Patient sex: M
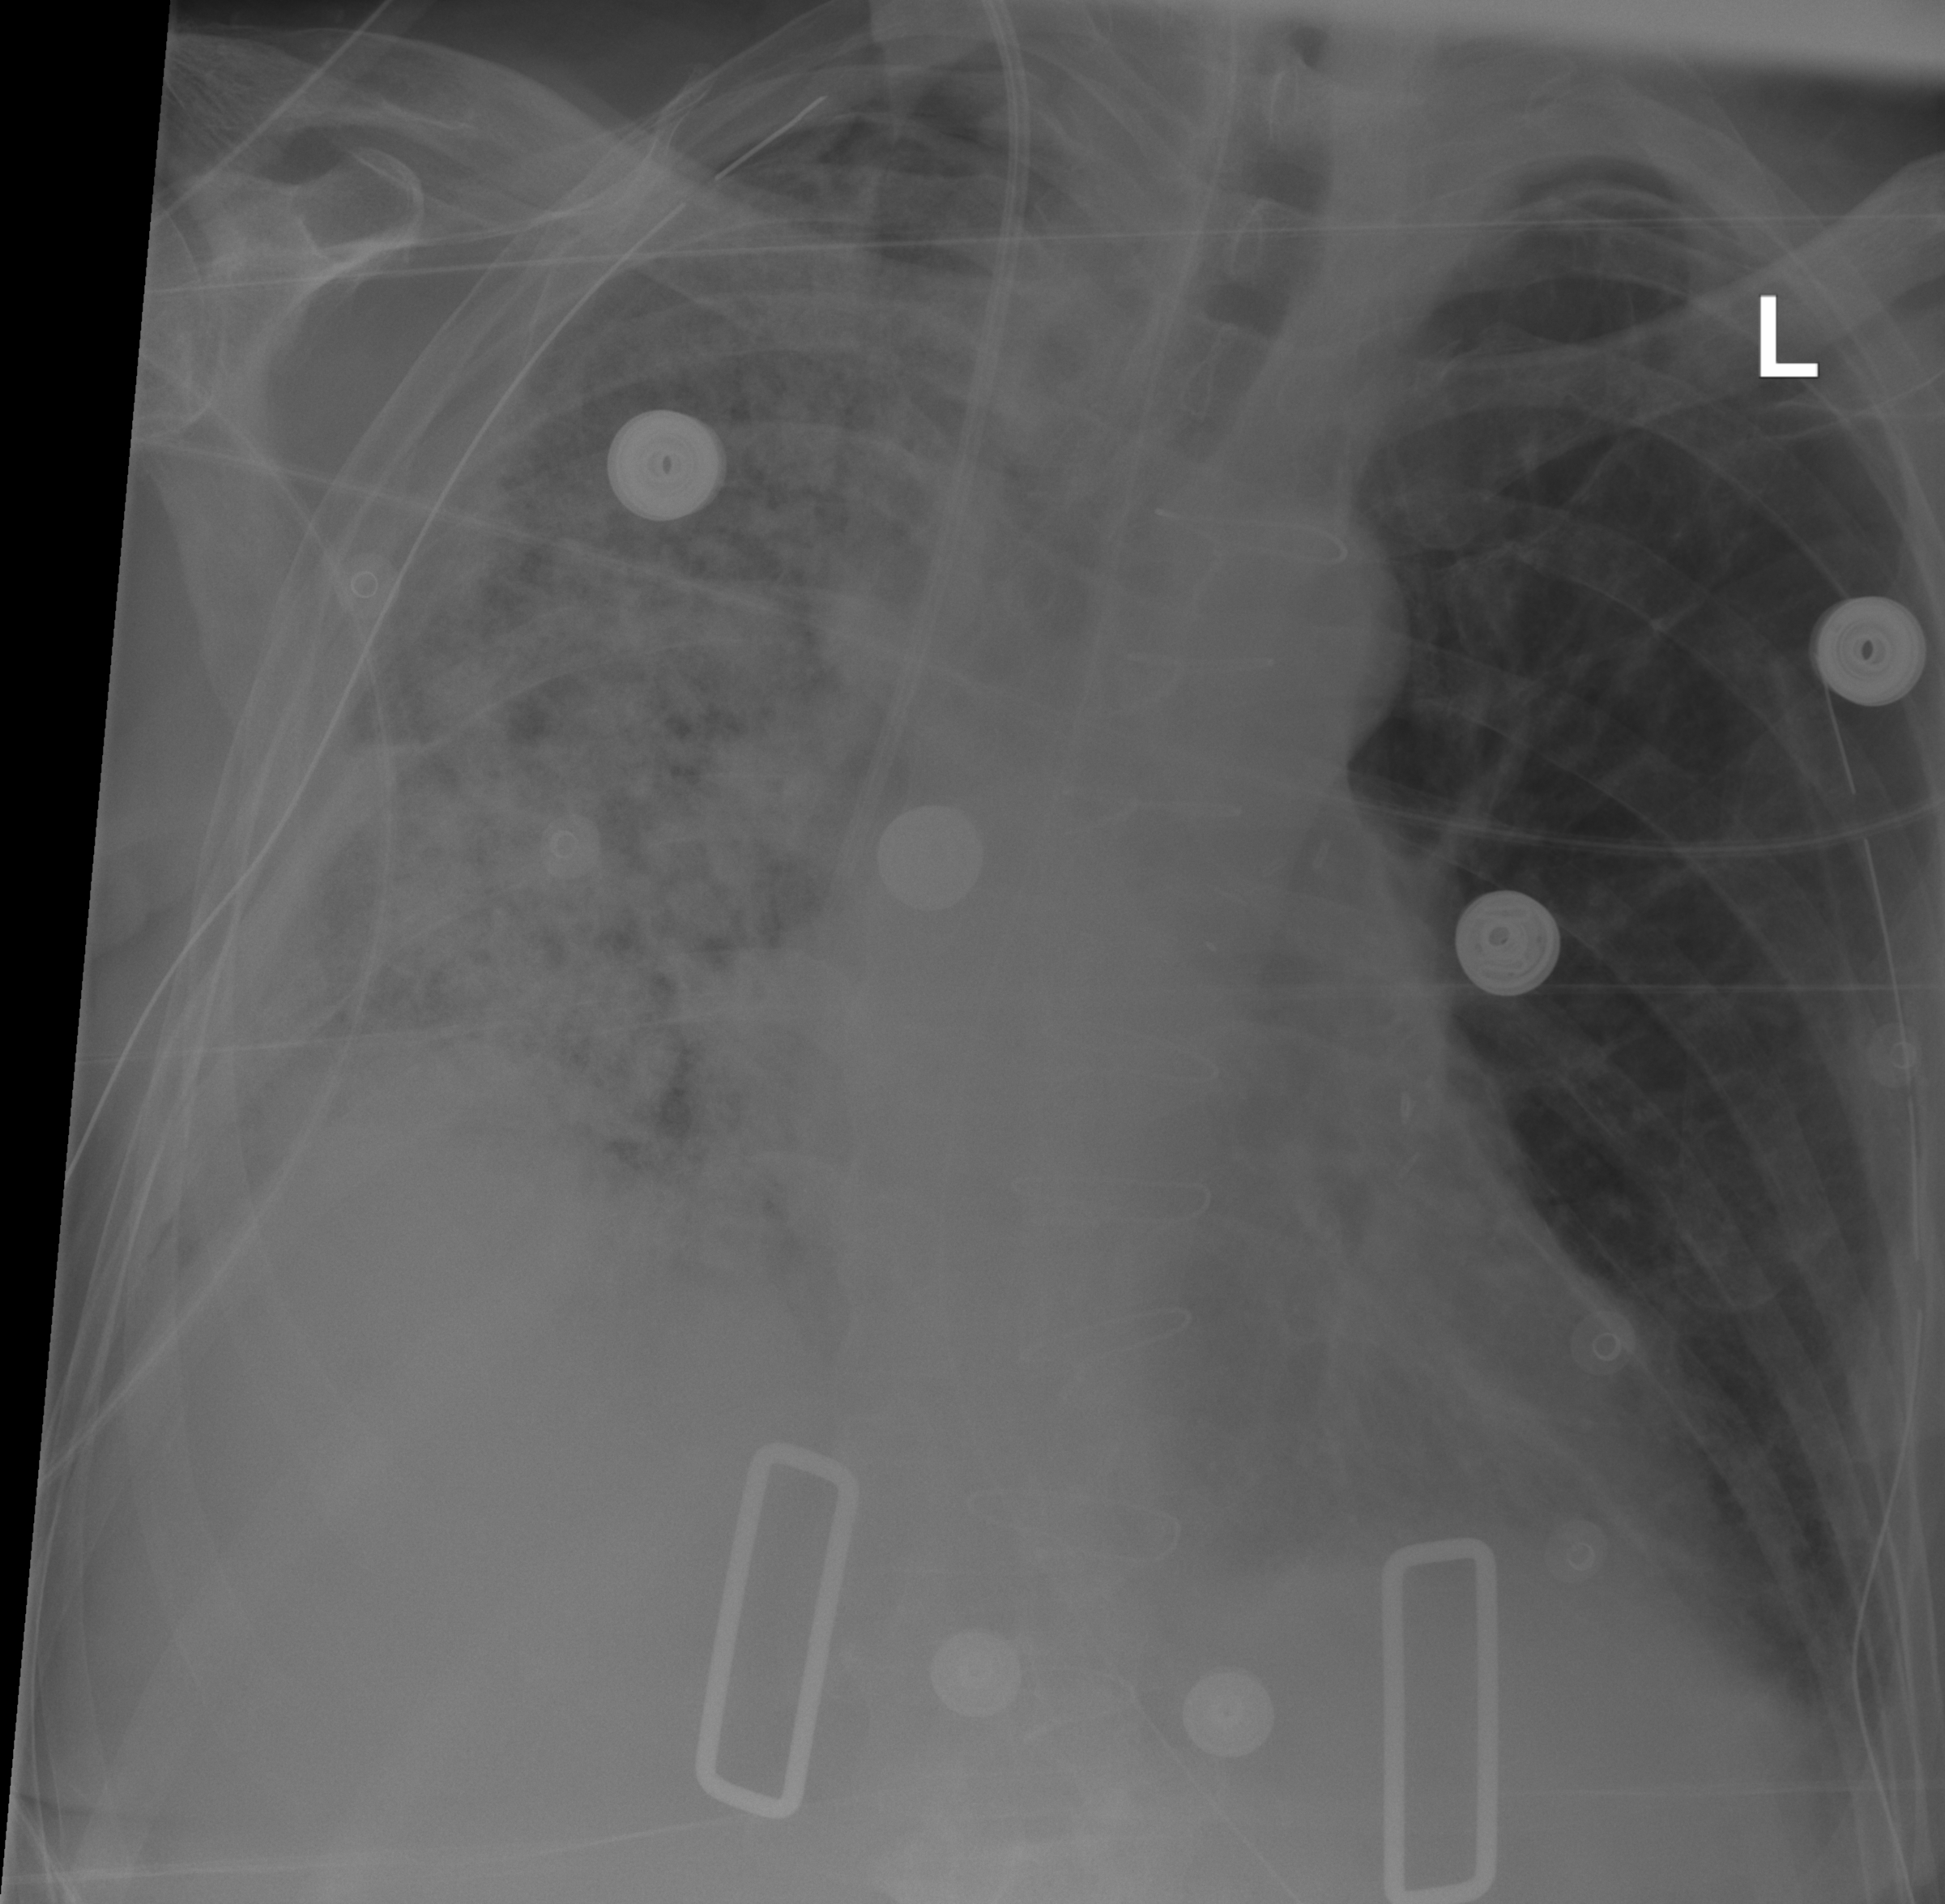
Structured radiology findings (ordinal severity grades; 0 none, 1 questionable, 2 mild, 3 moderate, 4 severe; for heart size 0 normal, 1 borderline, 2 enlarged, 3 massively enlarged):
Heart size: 2
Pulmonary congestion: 0
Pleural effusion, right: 2
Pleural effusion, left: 2
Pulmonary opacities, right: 3
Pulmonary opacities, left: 0
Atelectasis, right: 3
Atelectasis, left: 2